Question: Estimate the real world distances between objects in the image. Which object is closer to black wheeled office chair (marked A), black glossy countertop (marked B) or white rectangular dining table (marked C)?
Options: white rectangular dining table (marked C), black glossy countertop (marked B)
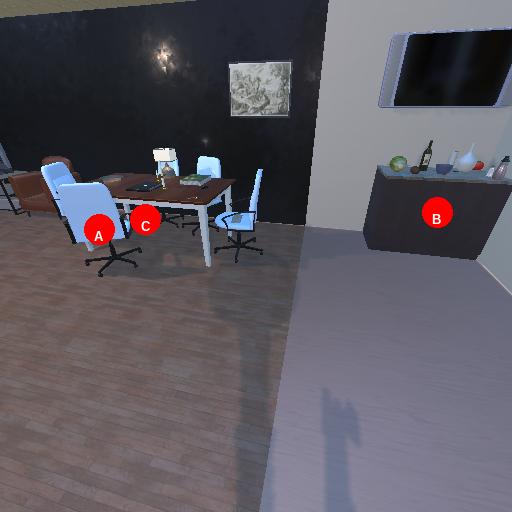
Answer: white rectangular dining table (marked C)